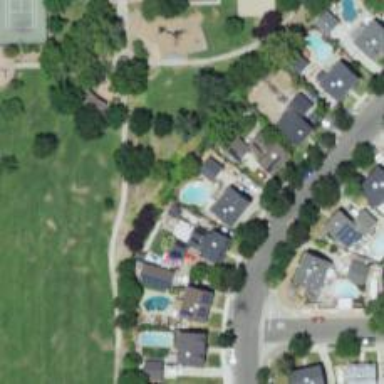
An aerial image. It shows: Outdoor inground swimming pool in leisure land.